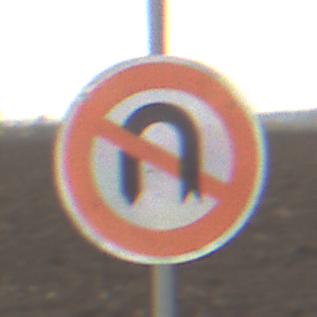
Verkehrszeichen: VerbotWenden
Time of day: MorningAfternoon
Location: Outdoor (Nature)
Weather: Overcast
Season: NotSpecified
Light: Natural